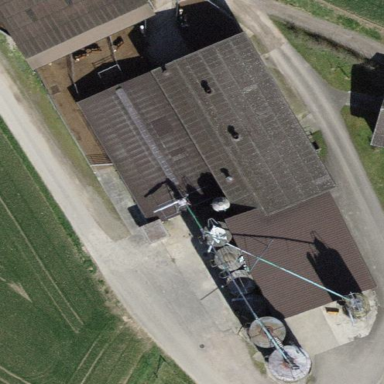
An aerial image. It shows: Farmyard area.